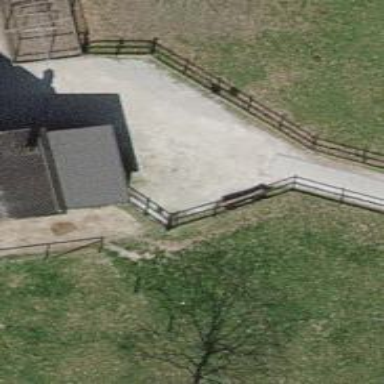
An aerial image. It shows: Bench.